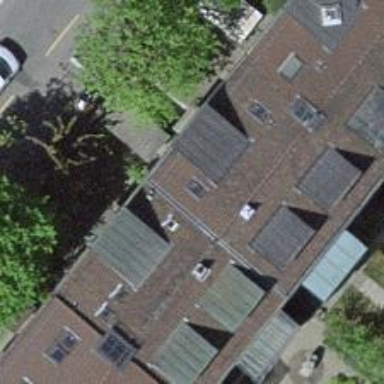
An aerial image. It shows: Residential building with gabled roof.